Question: I want to create a grid by kendo ui as the below figure. When loading data, if level is zero, padding of field name is 1, bold, if level 2: font-size small, padding 10.
// Kendo ui grid
'''
@(Html.Kendo().Grid<Model>()
.Name("gridModel")
.HtmlAttributes(new { @class = "table" })
.DataSource(x => x.Ajax()
.Read("ReadData", "Information")
)
.Events(r => r.DataBound("FormatTable"))
.Columns(c =>
{
c.Bound(i=>i.ID)
....
'''
I want to call a event to format table when loading data. It will check value of level field then format row, but I don't know how to implement it.
// javascript
'''
function FormatTable() {
alert('b');
var grid = $("#gridModel").data("kendoGrid");
grid.closest("tr").has("td:eq(2):contains(1)").setSize(7);
}
'''
It isn't work. Please help me if you have any ideas. Many thanks.

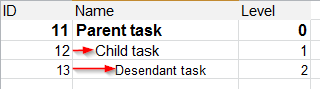
Answer: Try to below code (Bold is the change in your code)
'''
@(Html.Kendo().Grid<Model>()
.Name("gridModel")
.HtmlAttributes(new { @class = "table" })
.DataSource(x => x.Ajax()
.Read("ReadData", "Information")
)
.Events(r => r.DataBound("FormatTable"))
.Columns(c =>
{
c.Bound(i=>i.ID)
**c.Bound(i=>i.Name).HtmlAttributes(new {@class="grid-name-column"})**
....
function FormatTable() {
var grid = $("#gridModel").data("kendoGrid");
**$.each(data, function (i, row) {
if (row.Level!= null) {
var element = $('tr[data-uid="' + row.uid + '"]');
$(element).find(".grid-name-column").addCss("level-"+row.Level);
}
});**
}
**.level-1{
margin-left:10px;
}
.level-2{
margin-left:20px;
}
.level-3{
margin-left:30px;
}**
'''
Hope it help!